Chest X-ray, PA view. Patient: 59 years old, sex M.
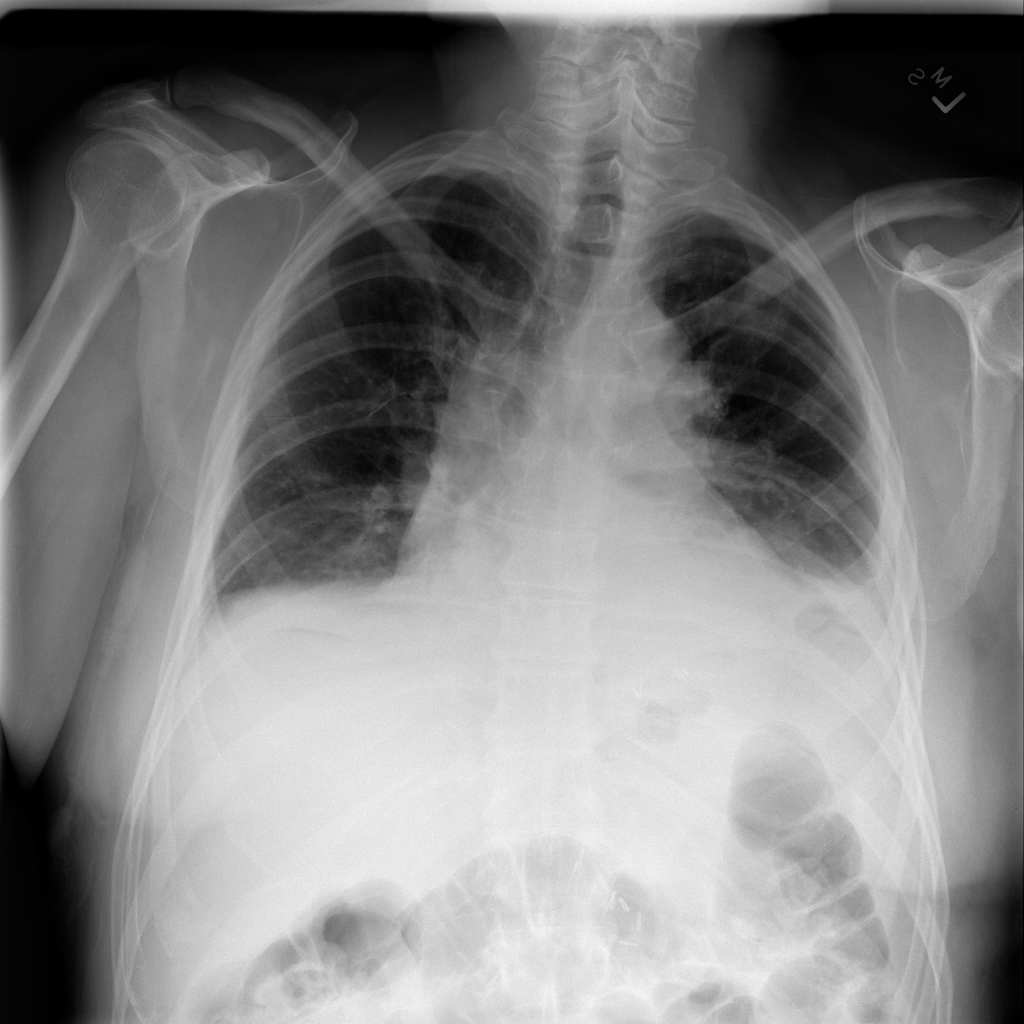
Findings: No Finding